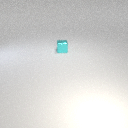
small cyan metal cube